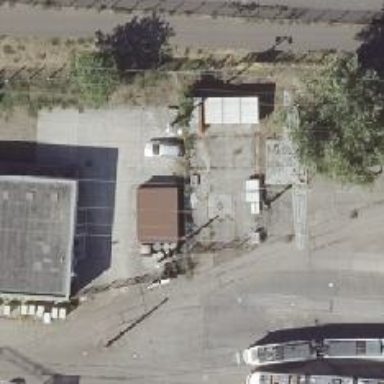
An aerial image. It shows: Traction substation for power supply.